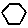
Label: hexagon